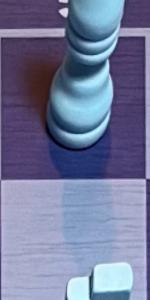
Label: Empty